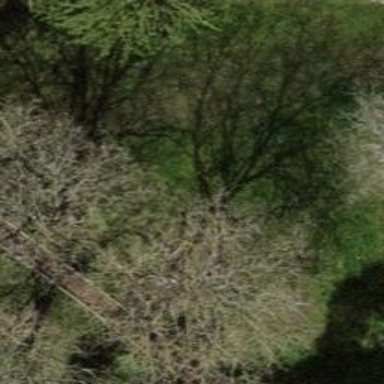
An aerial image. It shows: Evergreen tree with needle-leaved leaves.